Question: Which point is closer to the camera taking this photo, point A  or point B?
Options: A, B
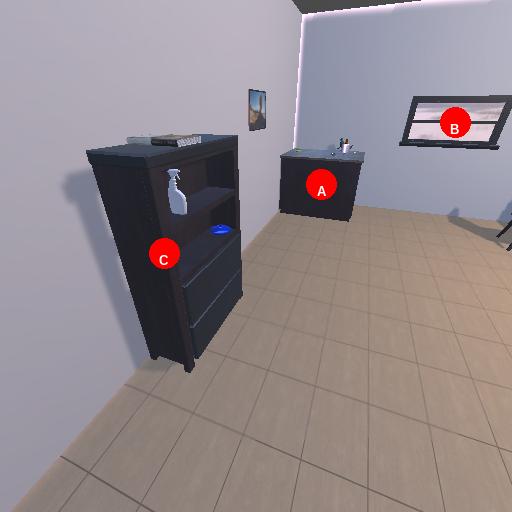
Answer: A